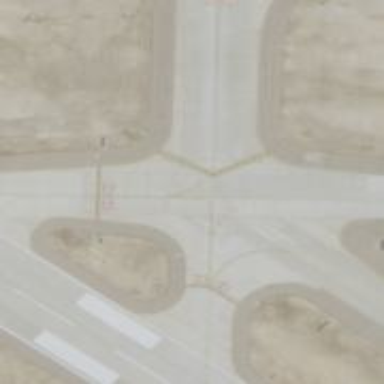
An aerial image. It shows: Image of taxiway at airport.